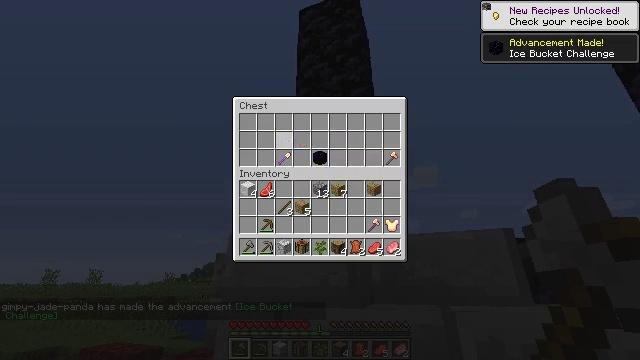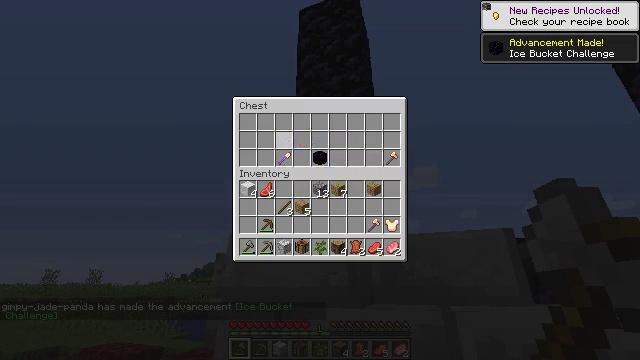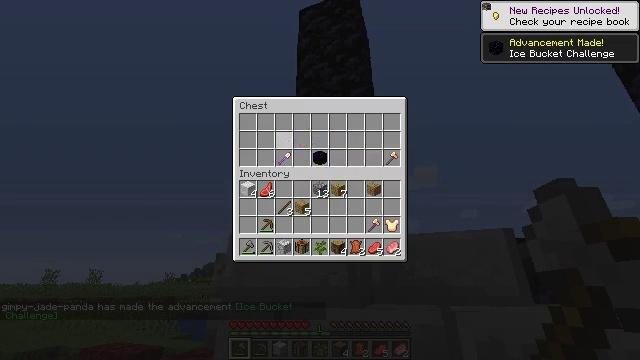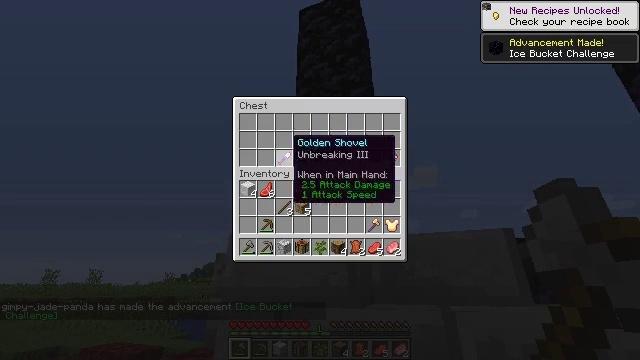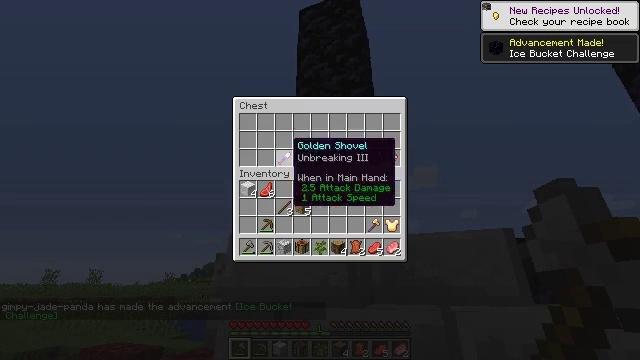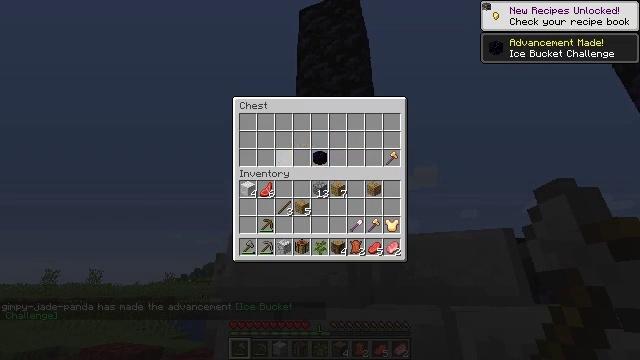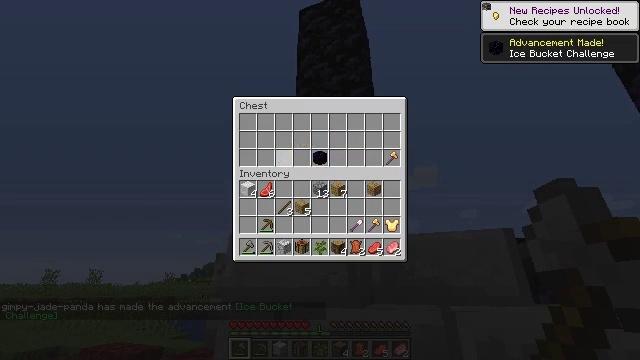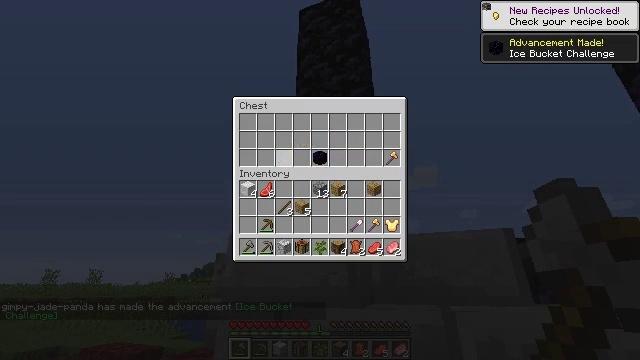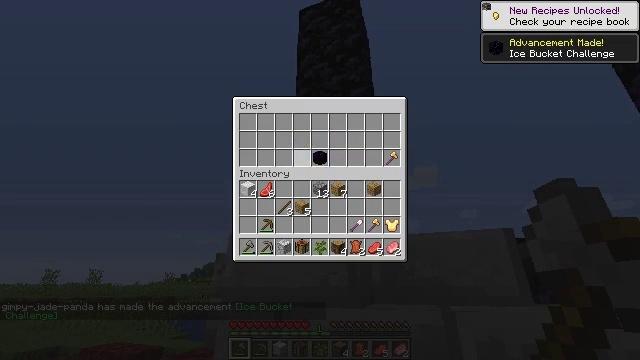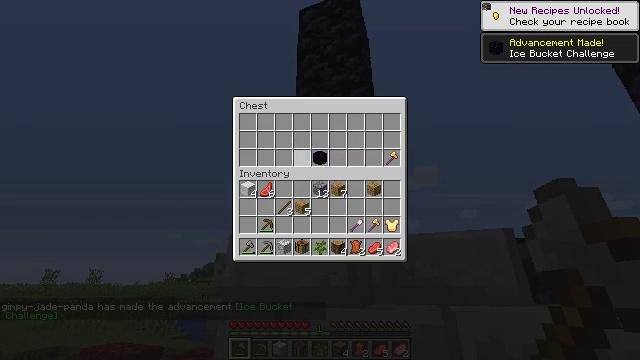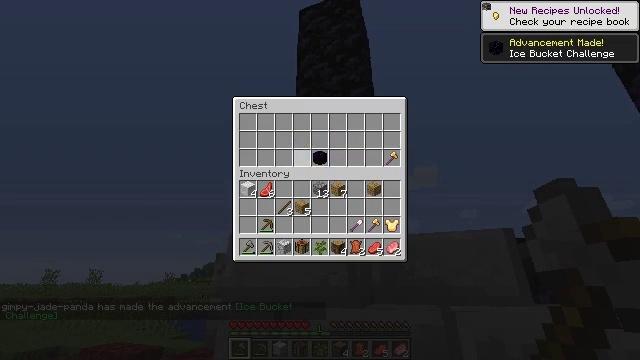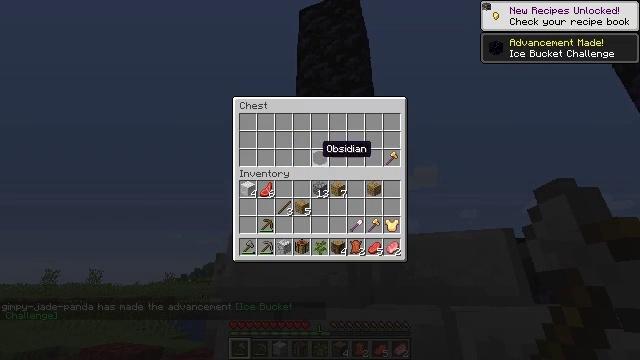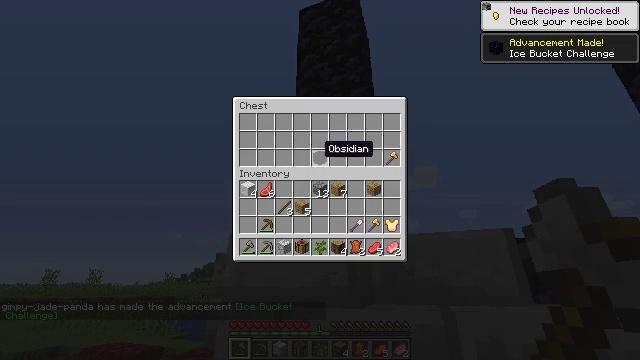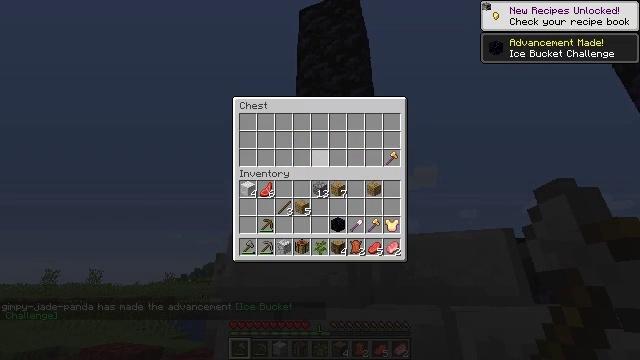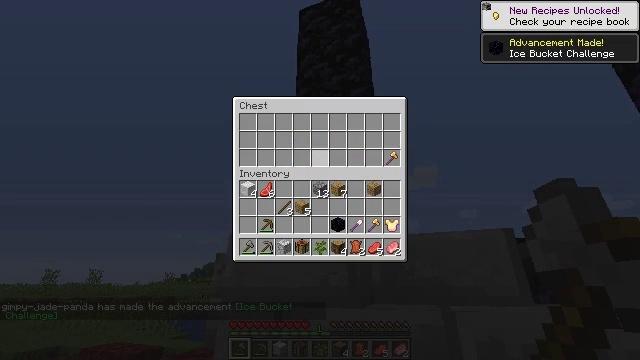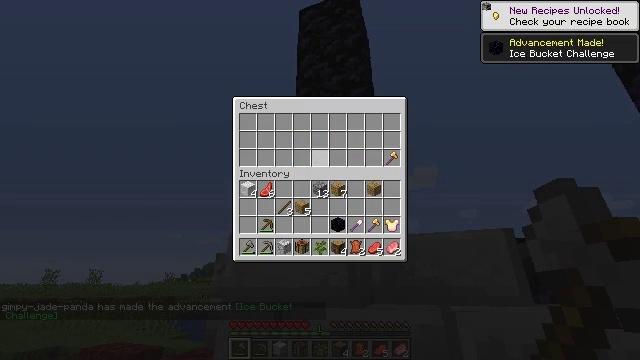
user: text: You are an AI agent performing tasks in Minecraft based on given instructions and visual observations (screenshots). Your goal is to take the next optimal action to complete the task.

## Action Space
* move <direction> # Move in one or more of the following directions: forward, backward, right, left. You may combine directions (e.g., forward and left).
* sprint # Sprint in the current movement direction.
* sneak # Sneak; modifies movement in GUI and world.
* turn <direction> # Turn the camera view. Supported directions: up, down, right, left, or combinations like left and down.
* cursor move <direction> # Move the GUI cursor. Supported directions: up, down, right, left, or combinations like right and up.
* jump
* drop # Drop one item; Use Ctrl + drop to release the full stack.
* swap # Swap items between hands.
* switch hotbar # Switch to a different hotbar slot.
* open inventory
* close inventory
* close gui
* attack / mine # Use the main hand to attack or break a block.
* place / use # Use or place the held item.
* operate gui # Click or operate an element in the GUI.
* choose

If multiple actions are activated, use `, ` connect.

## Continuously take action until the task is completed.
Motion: motion action
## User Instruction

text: Cut down the tree and harvest oak logs.
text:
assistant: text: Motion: sneak, operate gui
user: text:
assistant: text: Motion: sneak
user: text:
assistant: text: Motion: sneak, cursor move down
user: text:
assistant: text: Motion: sneak
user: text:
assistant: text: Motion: sneak, operate gui
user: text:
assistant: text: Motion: sneak, operate gui
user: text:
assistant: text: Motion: sneak
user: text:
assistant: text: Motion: sneak, cursor move right
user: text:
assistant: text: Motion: sneak
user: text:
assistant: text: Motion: sneak
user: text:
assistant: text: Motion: sneak
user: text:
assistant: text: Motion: sneak
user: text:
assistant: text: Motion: sneak, operate gui
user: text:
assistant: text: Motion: sneak, operate gui
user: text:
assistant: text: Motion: sneak, operate gui
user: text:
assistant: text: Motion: sneak, cursor move right
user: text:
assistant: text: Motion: sneak, cursor move right
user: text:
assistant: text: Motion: sneak, cursor move right
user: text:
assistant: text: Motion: sneak
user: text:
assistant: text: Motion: sneak
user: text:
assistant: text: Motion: sneak, cursor move right
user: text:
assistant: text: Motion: sneak
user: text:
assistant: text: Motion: sneak
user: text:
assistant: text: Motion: sneak, operate gui
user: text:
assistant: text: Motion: sneak, operate gui
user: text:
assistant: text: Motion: sneak, operate gui
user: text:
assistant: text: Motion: sneak
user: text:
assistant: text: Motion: sneak, cursor move down
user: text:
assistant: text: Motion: sneak, cursor move down
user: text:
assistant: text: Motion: sneak